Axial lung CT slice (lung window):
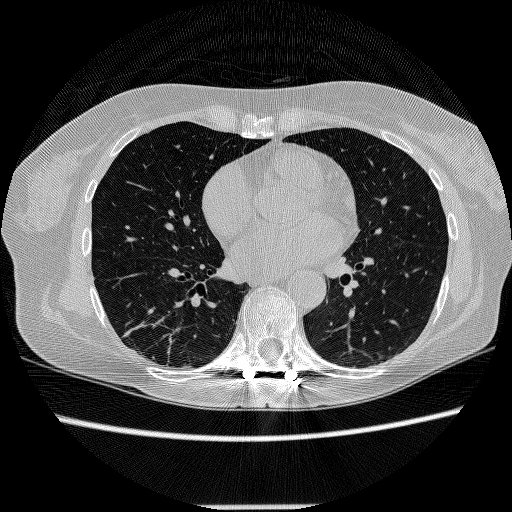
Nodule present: no